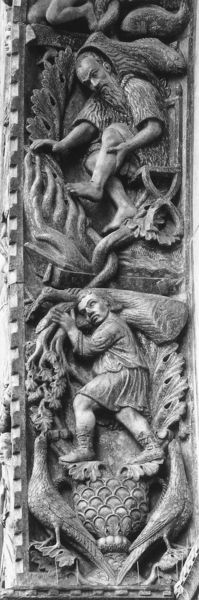
Titel: Hauptportal von S. Marco, Venedig
Standort: Venedig, S. Marco (EU - I - Venetien)
Schlagwörter: baum, blätter, flügel, hand, mann, vogel, menschen, sitzen, glas, grau, holz, marmor, männer, stuhl, säule, hochformat, bart, arm, rahmen, sockel, stein, tragen, bild, vögel, arbeit, bauern, fell, relief, bein, füße, ernte, türe, wein, langweilig, bauer, gefäß, wurzel, schwarz weiß, schuh, schnitzerei, fisch, sarg, mittelalter, hochkant, horizontal, arkantuslaub, kacke, pfauen, scheiße, bartpfauen